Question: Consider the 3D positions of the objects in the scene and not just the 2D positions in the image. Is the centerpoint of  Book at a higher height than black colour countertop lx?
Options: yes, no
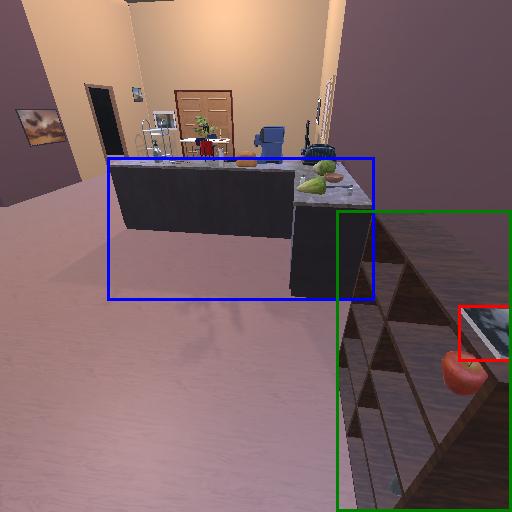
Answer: yes